Question: I've just moved my resource files (javascript, css, images) from 'Content' folder to custom 'Assets' folder. And I've noticed a strange behavior - these files are not longer cached by browser and <URL> shows separate request for each resource located in 'Assets' folder:

I know that 'Content' folder isn't required by ASP.NET MVC convention, but why this happens? Is 'Content' treated somehow especially by anyone (e.g. ASP.NET, IISExpress, etc.)? And how to force caching for other folders that contain static resources?
Oh, it appears to be not an ASP.NET MVC odd behavior, but just the standard behavior of MvcMiniProfiler. Currently I'm checking that...
Yea, there is no problem with ASP.NET MVC, it's just a <URL> of MvcMiniProfiler to ignore only these paths: '"/mini-profiler-", "/content/", "/scripts/", "/favicon.ico"'. And these defaults can be easily extended:
'''
MiniProfiler.Settings.IgnoredPaths = MiniProfiler.Settings.IgnoredPaths
.Concat(new [] { "/assets/" })
.ToArray();
'''
Sometimes it's a good idea to read documentation before using something ;)
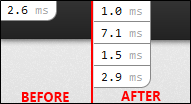
Answer: As you're indicating in your update, this appears to be a feature of MvcMiniProfiler:
'''
/// <summary>
/// When <see cref="MiniProfiler.Start"/> is called, if the current request url contains any items in this property,
/// no profiler will be instantiated and no results will be displayed.
/// Default value is { "/mini-profiler-", "/content/", "/scripts/", "/favicon.ico" }.
/// </summary>
[DefaultValue(new string[] { "/mini-profiler-", "/content/", "/scripts/", "/favicon.ico" })]
public static string[] IgnoredPaths { get; set; }
'''
<URL>.
Presumably, the images were never cached when you were serving them through Cassini, because Cassini is terrible at that (passing png files as application/octet-stream, for instance), but the issue was manually hidden from your view by MvcMiniProfiler.